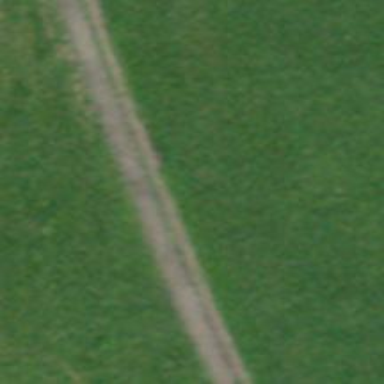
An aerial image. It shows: Single railway spur track.